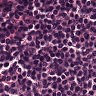
Metastatic tissue present: no